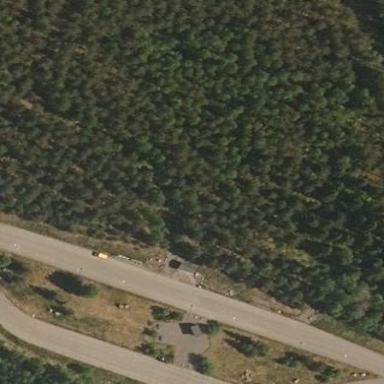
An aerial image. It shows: Rest area on the road.